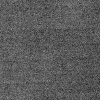
Atmospheric dust classification: dusty